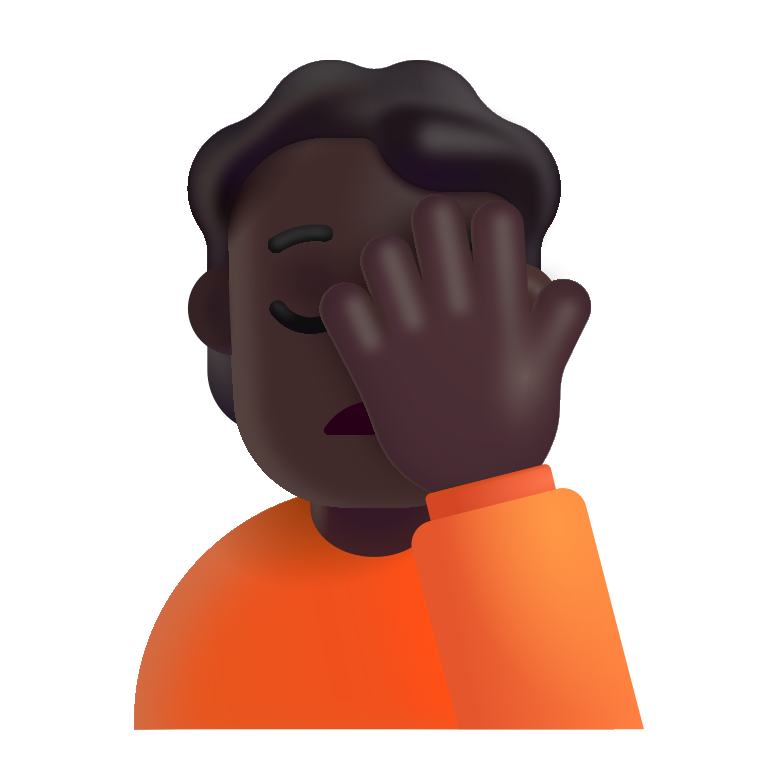
person facepalming color dark